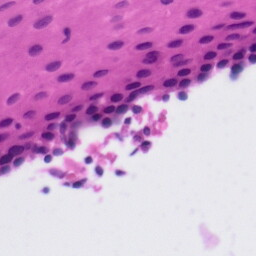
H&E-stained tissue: Tonsil